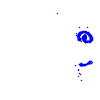
Particle: electron